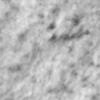
Label: no_change